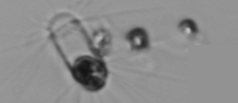
Label: Corethron_hystrix